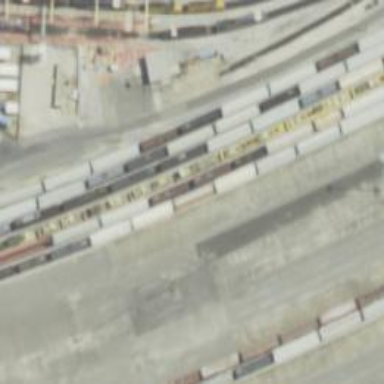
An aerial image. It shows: Railway siding with rails.